Question: I have an issue in my HTML (Bootstrap) where a three column footer appears fine on most desktops, but collapses/overlaps on smaller screen sizes (tablet/mobile).
I use 'float: left;' for a couple footer elements - perhaps it's related.
I can fix it with '<div class="clearfix"></div>' after the offending elements, but this would break the three column layout on desktop.
What am I missing?
Screenshot:

Example:
<URL>
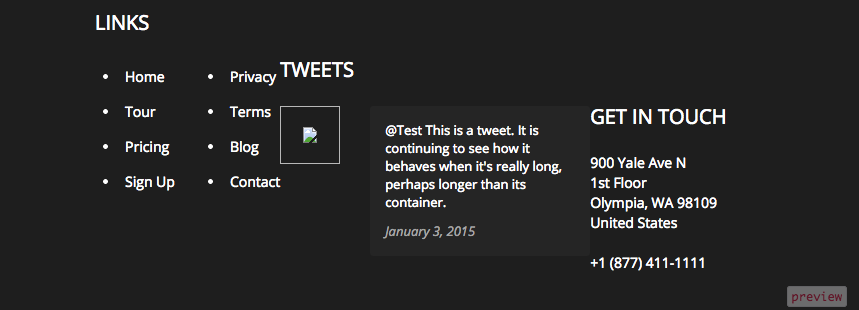
Answer: Give your row and the child divs float:left. I suppose that solves your question. Let me know if that wasn't what you wanted.